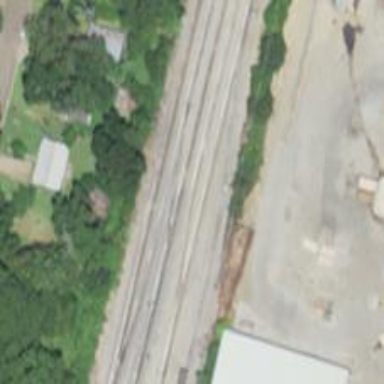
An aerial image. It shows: Junction on the railway.